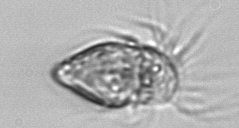
Label: Strombidium_morphotype1